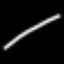
Label: line